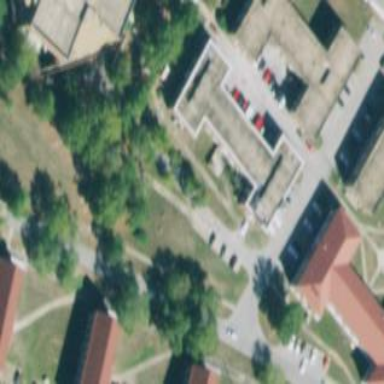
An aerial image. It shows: University building.